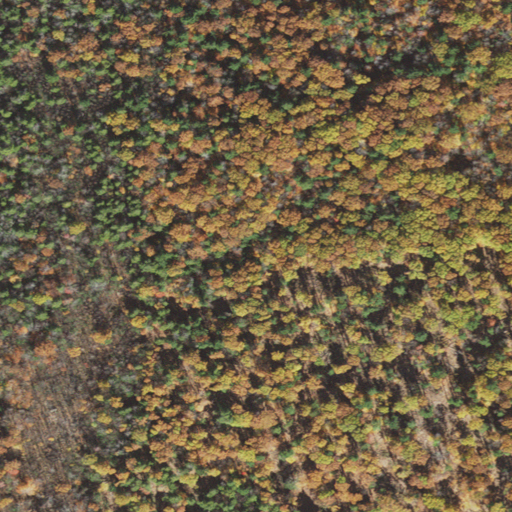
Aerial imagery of mountain in Massachusetts named Kidds Lookout containing mixed forest and deciduous forest